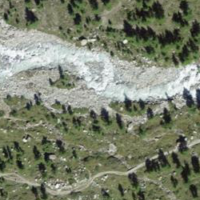
EUNIS habitat code: 23
Species observed at this site:
Pinguicula vulgaris
Parnassia palustris